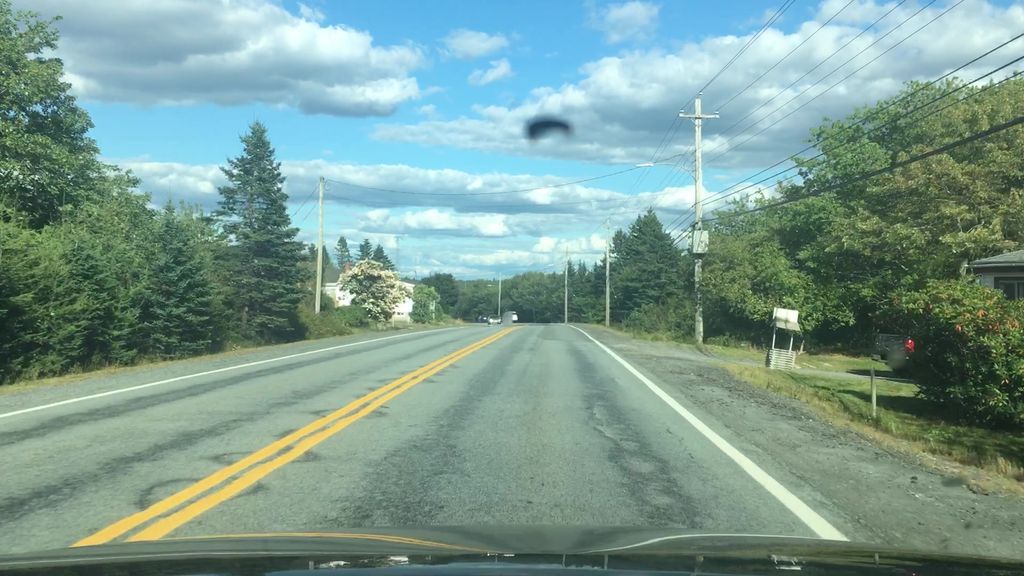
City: halifax